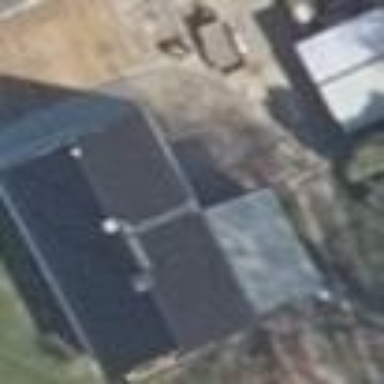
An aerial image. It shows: Detached building with gabled roof.